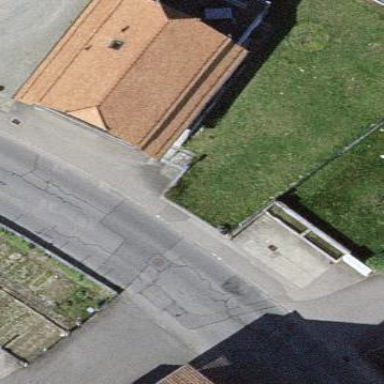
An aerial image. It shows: Detached building.